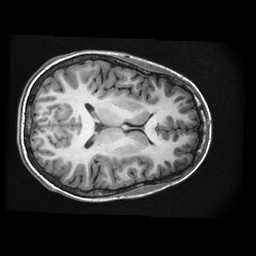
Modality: T1w
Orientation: axial
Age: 29
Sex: female
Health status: healthy
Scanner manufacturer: ge
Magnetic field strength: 3 T
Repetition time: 0.008236 s
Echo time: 0.003108 s